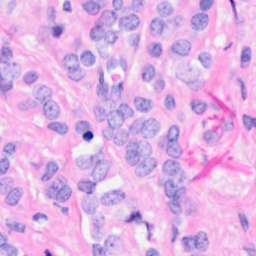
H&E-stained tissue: Breast